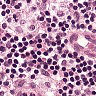
Metastatic tissue present: no